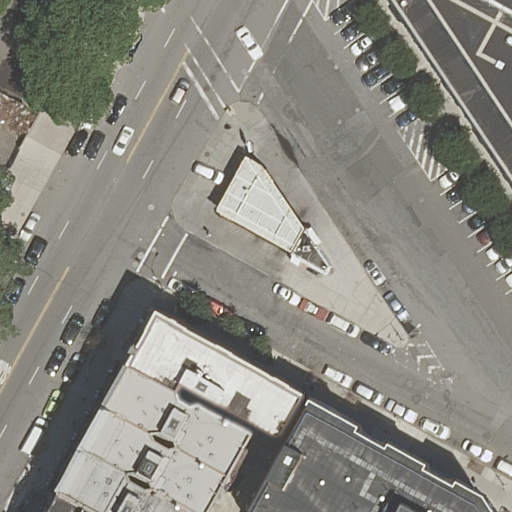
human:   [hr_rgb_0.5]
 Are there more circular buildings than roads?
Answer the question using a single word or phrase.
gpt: no

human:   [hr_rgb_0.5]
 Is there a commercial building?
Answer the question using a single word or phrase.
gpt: yes

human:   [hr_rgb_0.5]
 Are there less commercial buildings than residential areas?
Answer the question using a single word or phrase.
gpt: no

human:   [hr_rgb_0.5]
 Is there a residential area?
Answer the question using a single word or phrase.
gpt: yes

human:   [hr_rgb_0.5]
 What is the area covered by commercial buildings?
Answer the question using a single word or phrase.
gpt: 168m2

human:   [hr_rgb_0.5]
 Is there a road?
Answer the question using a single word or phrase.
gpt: yes

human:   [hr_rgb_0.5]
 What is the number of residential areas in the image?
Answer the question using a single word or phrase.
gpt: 1

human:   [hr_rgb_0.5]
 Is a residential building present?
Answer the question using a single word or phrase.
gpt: yes

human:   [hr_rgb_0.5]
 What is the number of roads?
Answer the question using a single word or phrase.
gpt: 5

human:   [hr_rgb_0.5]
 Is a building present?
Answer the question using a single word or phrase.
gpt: yes

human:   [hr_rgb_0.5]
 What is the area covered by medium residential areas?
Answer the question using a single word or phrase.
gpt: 0m2

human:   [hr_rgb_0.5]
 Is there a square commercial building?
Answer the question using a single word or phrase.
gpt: no

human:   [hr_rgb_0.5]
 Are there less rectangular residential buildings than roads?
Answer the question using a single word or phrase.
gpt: yes

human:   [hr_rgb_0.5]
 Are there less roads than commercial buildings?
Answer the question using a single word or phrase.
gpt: no

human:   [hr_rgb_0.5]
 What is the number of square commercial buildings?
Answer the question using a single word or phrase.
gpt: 0

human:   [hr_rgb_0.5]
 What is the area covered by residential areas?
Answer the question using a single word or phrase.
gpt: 6892m2

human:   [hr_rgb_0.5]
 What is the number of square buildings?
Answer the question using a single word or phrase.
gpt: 0

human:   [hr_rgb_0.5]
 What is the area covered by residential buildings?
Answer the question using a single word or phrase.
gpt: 2173m2

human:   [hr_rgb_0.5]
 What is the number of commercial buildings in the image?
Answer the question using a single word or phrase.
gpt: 1

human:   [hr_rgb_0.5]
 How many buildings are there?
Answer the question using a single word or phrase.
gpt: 9

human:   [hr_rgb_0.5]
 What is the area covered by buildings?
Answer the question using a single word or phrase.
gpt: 2342m2

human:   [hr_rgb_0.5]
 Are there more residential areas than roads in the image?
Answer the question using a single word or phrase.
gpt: no

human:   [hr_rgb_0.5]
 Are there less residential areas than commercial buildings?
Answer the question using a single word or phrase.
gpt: no

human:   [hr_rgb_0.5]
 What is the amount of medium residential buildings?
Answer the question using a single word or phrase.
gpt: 4

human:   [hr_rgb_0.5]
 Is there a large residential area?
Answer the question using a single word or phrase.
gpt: yes

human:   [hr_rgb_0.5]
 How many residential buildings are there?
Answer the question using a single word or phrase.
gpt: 8

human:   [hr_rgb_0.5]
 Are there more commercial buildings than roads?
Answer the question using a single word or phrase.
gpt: no

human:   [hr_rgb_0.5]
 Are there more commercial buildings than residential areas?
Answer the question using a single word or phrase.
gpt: no

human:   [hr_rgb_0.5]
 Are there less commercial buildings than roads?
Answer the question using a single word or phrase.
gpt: yes

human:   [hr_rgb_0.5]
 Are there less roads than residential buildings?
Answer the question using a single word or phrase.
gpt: yes

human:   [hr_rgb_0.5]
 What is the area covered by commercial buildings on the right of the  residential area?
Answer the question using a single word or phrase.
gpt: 168m2

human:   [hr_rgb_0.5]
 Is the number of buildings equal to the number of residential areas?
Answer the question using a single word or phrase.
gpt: no

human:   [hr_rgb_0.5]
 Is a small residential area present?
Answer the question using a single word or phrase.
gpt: no

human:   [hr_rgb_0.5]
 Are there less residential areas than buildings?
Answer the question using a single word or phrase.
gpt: yes

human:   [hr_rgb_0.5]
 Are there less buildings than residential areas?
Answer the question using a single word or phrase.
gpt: no

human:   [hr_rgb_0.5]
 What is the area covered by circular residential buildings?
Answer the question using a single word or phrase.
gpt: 0m2

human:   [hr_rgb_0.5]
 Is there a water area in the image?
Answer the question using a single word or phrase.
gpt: no

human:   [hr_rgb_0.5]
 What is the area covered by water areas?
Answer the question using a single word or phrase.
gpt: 0m2

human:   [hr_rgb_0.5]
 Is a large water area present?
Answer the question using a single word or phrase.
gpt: no

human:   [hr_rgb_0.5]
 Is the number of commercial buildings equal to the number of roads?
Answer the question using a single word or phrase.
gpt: no

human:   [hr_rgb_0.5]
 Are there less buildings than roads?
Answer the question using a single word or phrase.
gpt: no

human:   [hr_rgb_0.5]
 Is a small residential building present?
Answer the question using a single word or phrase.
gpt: yes

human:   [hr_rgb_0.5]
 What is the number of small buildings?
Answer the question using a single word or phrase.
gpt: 2

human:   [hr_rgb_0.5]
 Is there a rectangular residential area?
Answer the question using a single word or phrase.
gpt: yes

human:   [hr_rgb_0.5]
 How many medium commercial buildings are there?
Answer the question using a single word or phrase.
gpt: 1

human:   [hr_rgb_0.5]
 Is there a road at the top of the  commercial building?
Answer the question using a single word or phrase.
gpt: no

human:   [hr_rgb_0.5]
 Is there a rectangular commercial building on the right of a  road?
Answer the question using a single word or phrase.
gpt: yes

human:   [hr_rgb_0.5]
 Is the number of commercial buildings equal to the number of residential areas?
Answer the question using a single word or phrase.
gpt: yes

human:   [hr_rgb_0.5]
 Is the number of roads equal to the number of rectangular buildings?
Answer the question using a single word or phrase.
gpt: yes

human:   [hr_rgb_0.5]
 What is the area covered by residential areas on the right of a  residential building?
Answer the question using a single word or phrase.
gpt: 0m2

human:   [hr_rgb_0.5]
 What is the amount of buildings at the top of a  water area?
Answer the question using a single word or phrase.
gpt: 0

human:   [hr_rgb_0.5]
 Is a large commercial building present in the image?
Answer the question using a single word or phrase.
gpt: no

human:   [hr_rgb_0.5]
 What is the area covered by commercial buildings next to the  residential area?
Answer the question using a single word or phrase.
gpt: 168m2

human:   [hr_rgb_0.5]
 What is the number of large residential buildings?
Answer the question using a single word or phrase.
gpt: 2

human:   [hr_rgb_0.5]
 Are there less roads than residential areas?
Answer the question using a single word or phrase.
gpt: no

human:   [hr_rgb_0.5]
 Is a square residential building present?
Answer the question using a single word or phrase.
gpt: no

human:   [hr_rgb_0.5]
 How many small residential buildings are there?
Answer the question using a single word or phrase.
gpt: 2

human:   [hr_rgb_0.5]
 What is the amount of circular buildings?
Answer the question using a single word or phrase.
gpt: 0

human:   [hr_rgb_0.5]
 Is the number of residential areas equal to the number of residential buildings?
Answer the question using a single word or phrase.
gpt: no

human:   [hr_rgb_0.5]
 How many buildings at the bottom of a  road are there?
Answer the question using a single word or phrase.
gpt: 8

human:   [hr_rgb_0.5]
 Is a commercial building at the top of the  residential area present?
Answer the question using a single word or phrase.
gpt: no

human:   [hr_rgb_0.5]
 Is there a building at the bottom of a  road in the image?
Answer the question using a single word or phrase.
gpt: yes

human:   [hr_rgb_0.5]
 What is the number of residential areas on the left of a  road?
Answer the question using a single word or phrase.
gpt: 1

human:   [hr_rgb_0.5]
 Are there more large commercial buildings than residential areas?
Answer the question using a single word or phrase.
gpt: no